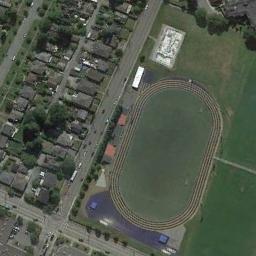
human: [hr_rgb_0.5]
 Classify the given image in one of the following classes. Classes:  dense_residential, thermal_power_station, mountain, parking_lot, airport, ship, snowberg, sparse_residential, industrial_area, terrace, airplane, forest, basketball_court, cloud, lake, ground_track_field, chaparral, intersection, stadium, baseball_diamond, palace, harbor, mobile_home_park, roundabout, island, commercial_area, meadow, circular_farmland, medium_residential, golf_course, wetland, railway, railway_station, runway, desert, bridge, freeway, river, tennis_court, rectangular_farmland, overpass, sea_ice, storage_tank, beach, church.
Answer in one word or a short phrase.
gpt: ground_track_field